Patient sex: M
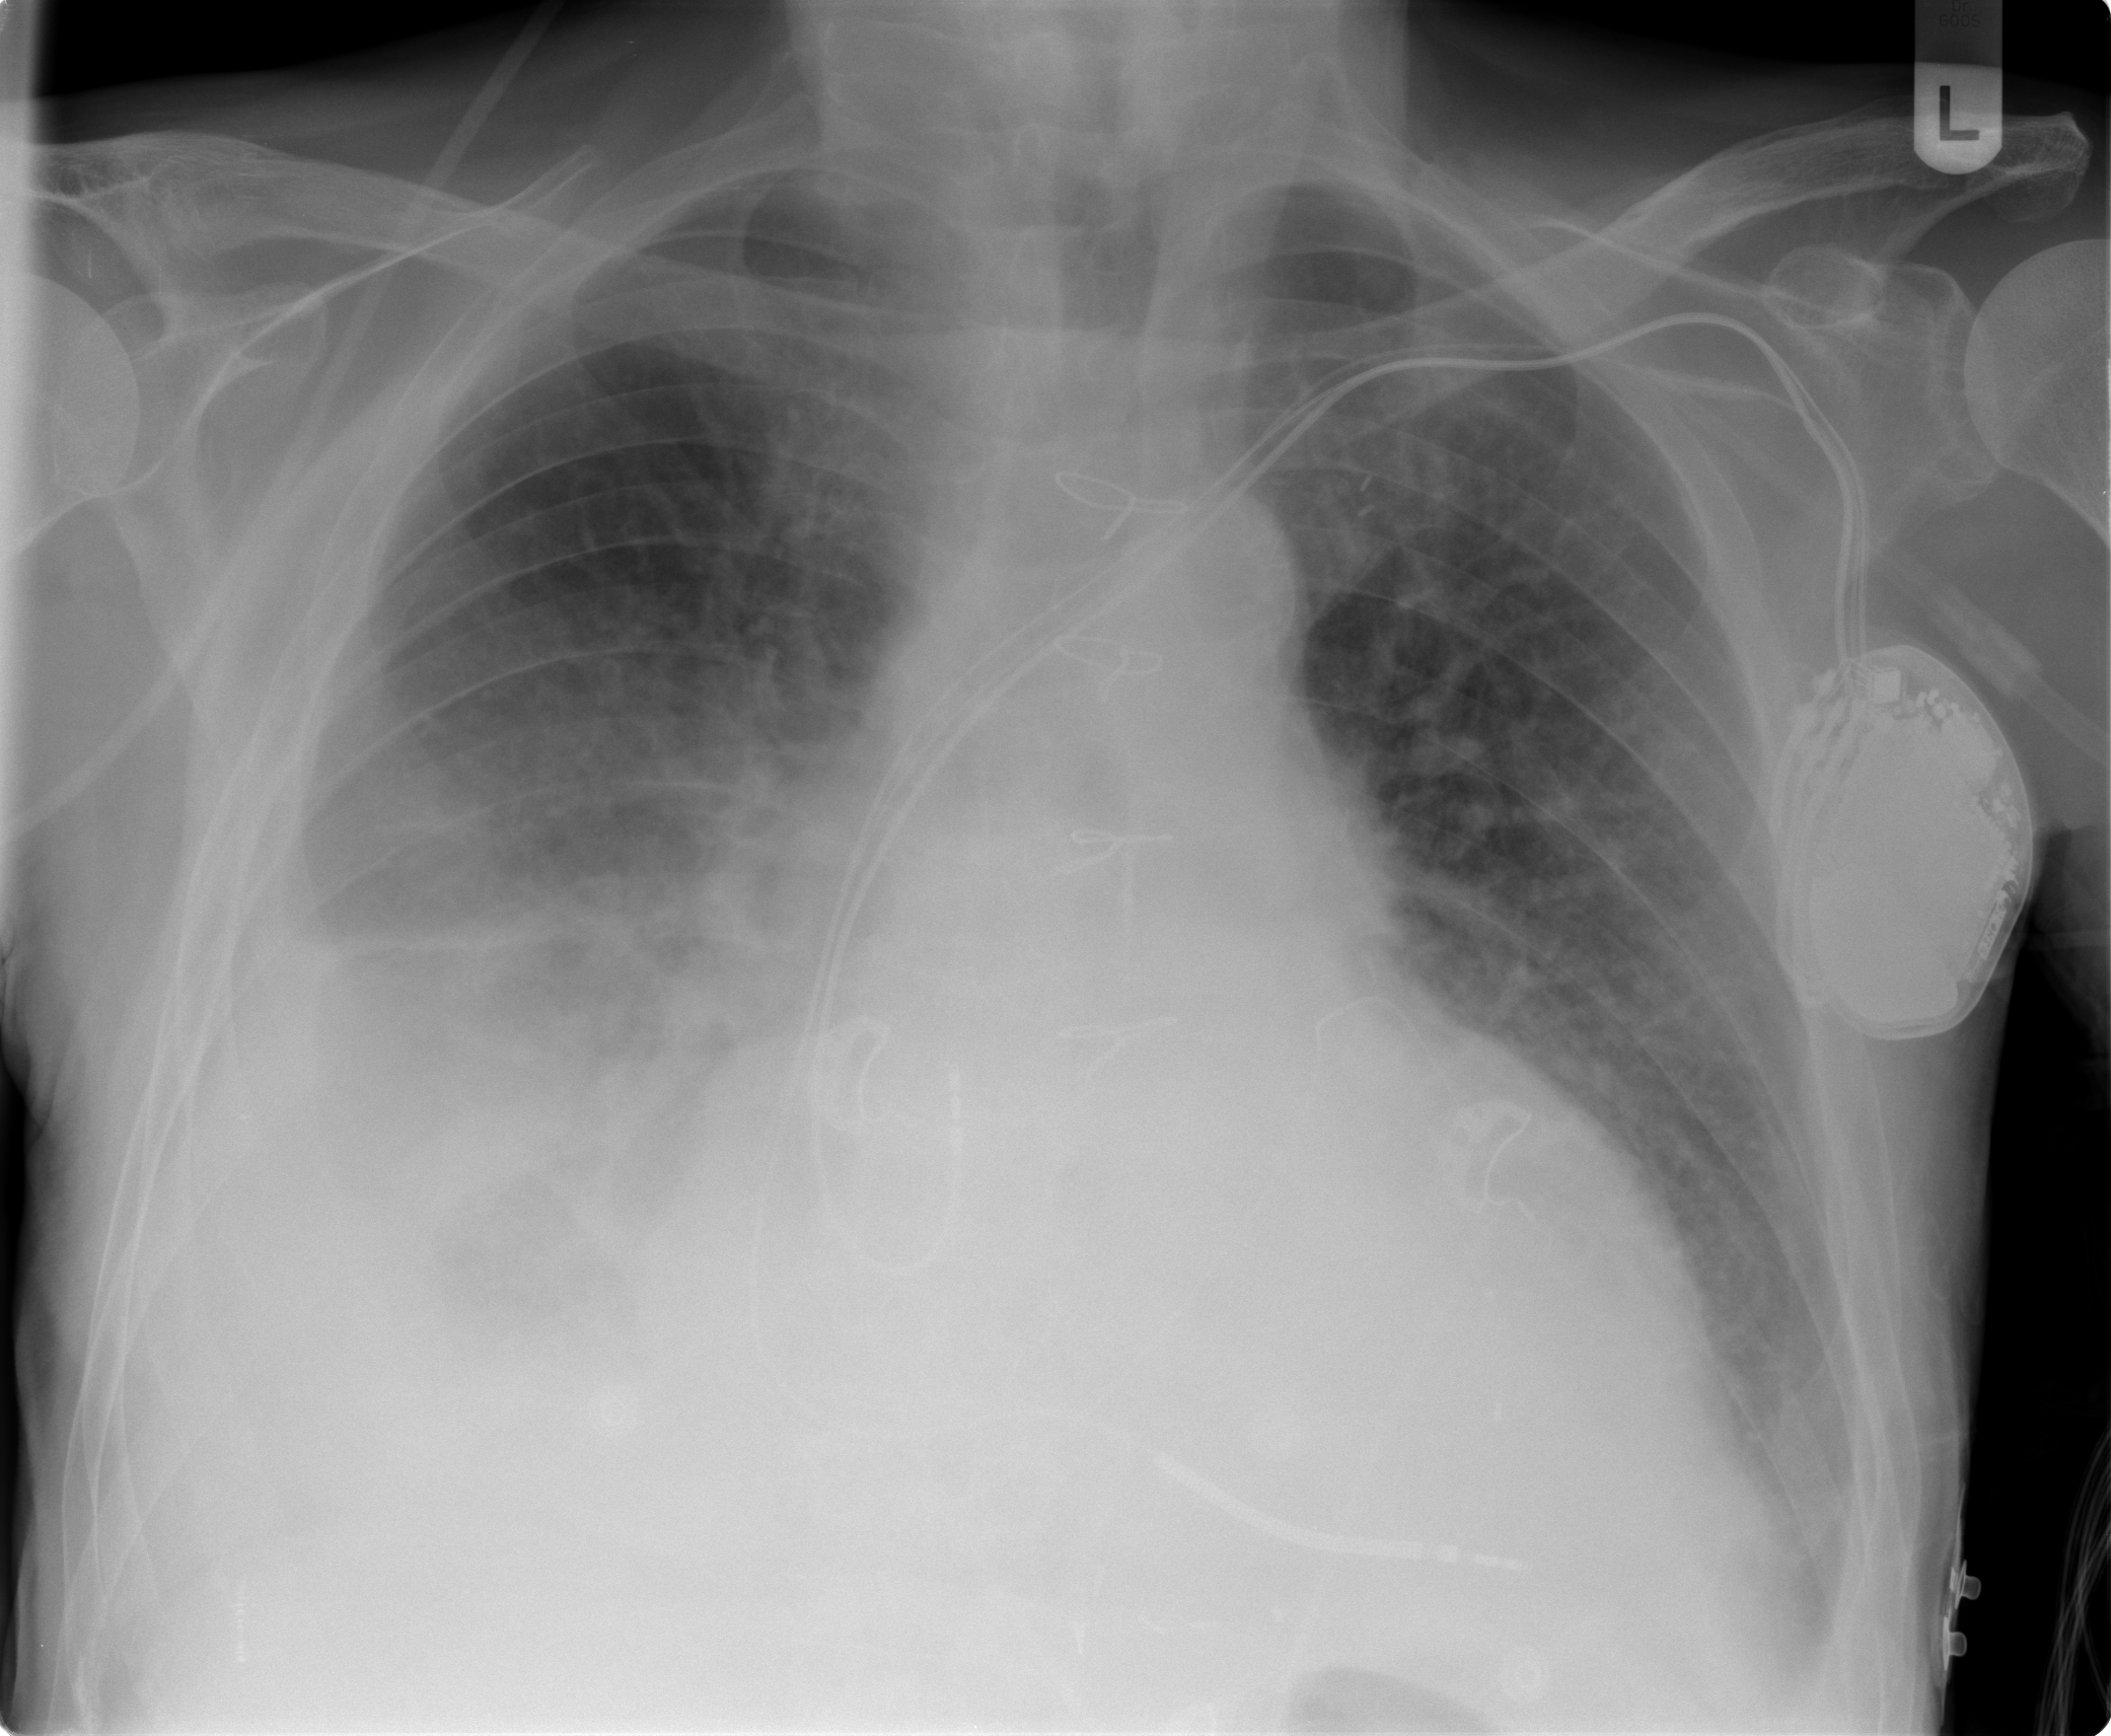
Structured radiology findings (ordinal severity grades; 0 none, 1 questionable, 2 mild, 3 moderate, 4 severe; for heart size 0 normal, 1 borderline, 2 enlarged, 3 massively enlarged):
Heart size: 2
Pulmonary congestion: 2
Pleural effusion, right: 3
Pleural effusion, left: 2
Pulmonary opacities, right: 2
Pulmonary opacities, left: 2
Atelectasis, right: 3
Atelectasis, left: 2